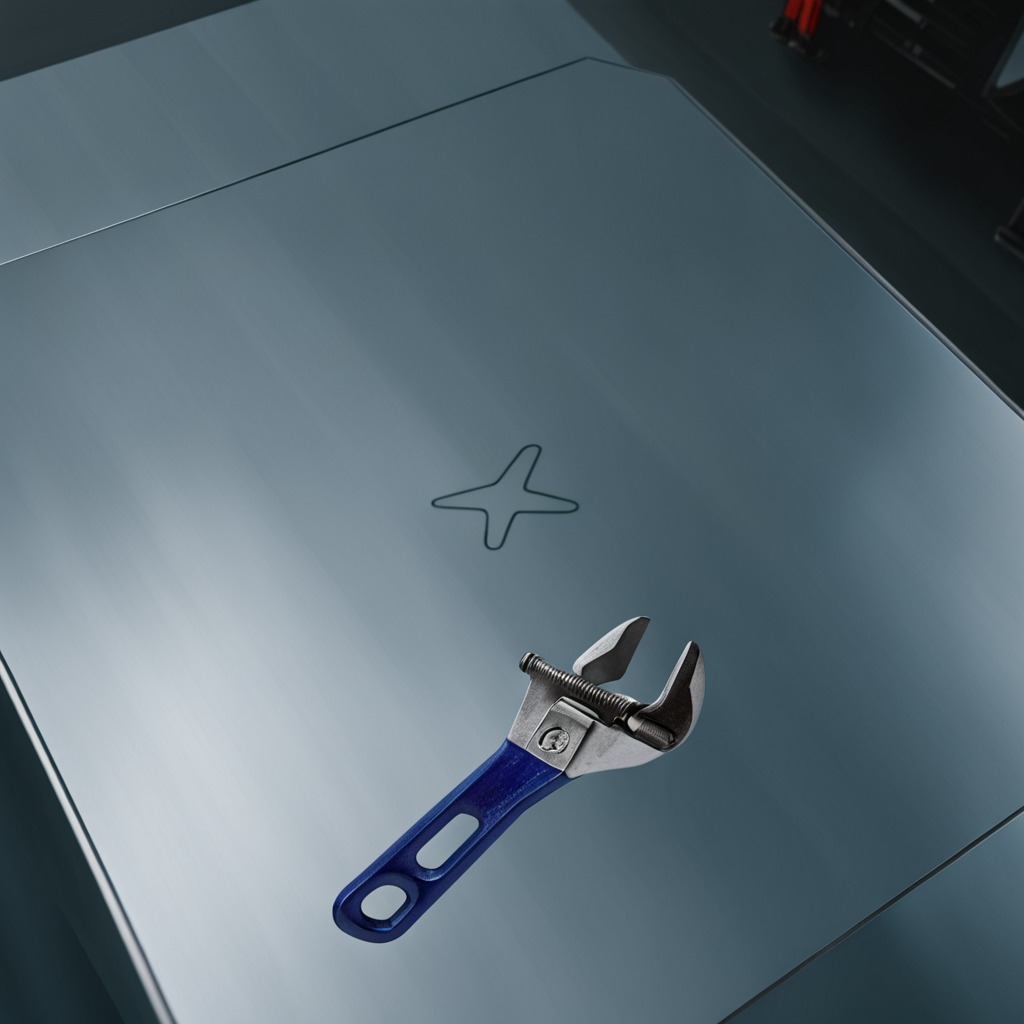
An wrench is lying on a toolbox surface in an airplane hangar workshop.